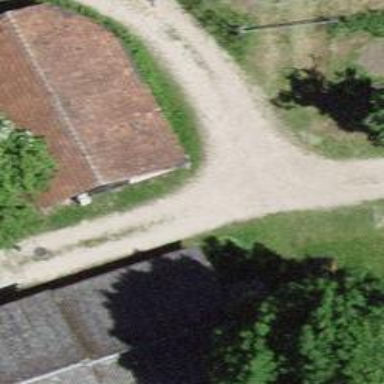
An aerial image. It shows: Unpaved track road.